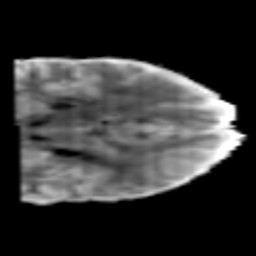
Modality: MD
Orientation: coronal
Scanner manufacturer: philips
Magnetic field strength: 3 T
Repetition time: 8.589 s
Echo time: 0.1268 s